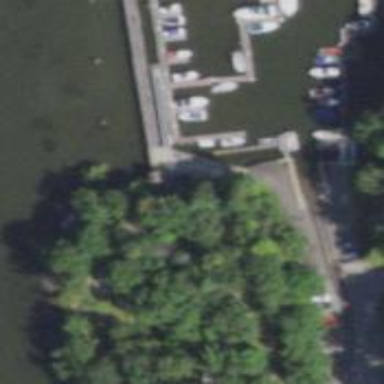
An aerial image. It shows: Dock by the waterway.